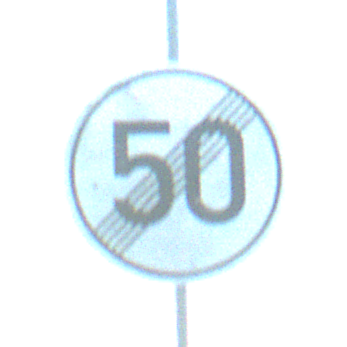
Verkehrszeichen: EndeGeschwindigkeit50
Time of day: SunriseSunset
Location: Outdoor (RoadRail)
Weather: PartlyCloudy
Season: NotSpecified
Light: Natural